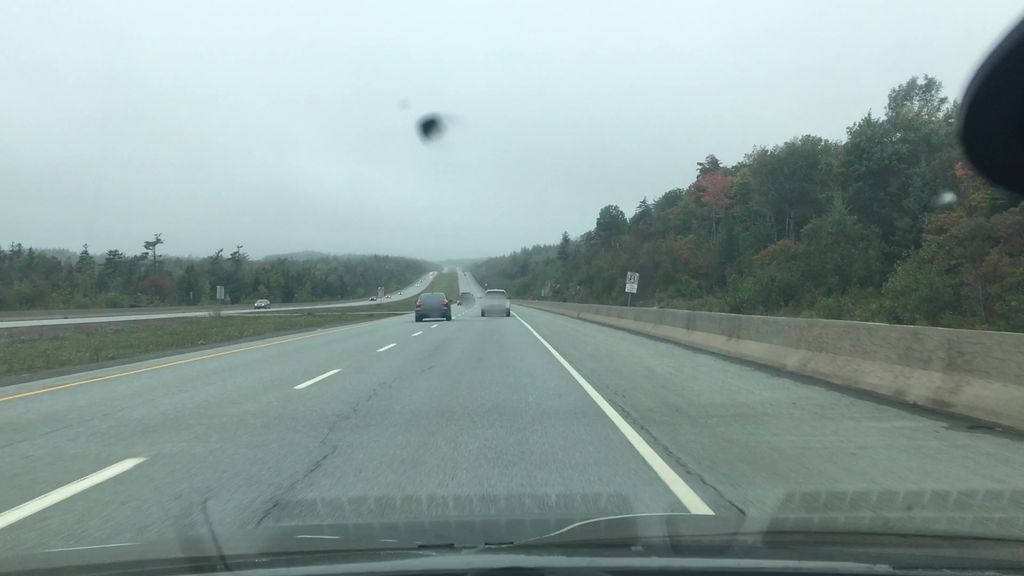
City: halifax